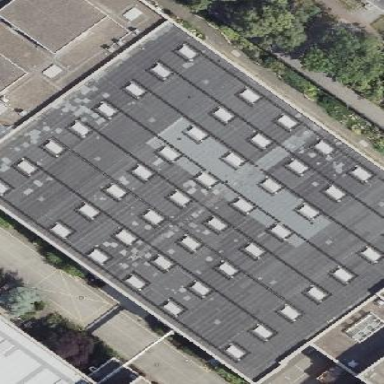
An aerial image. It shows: Manufacturing building.